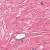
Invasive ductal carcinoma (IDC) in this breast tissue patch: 0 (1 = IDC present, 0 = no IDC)